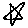
Label: star